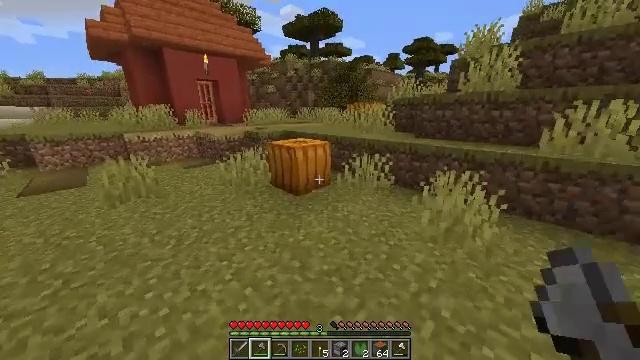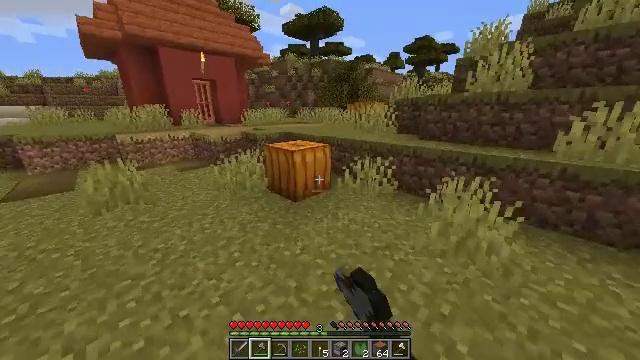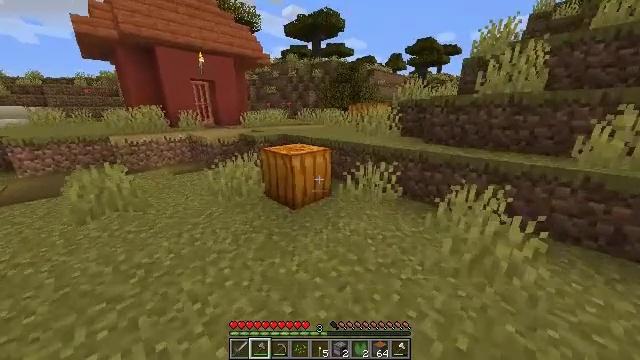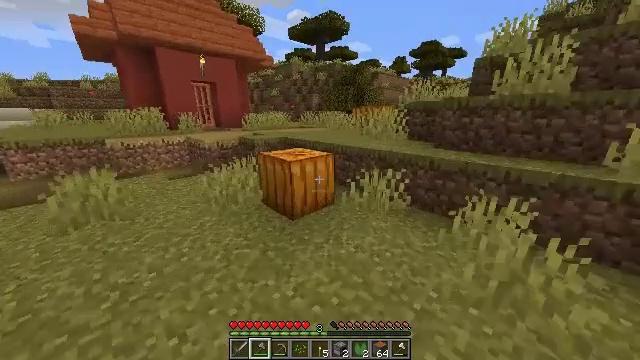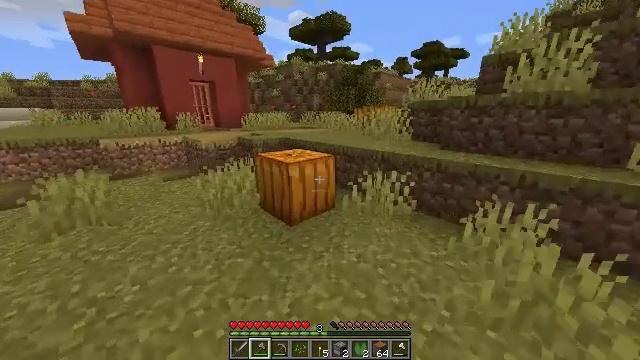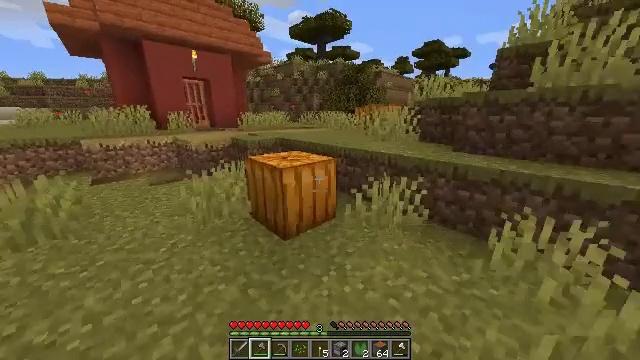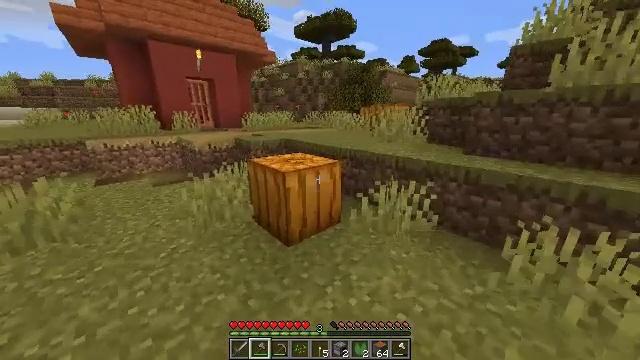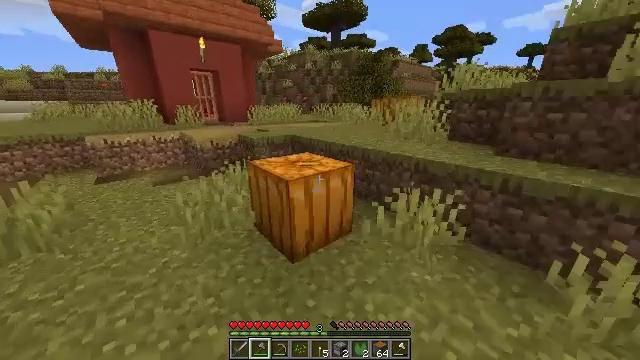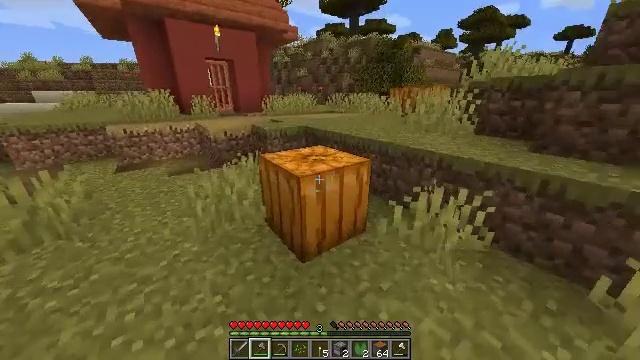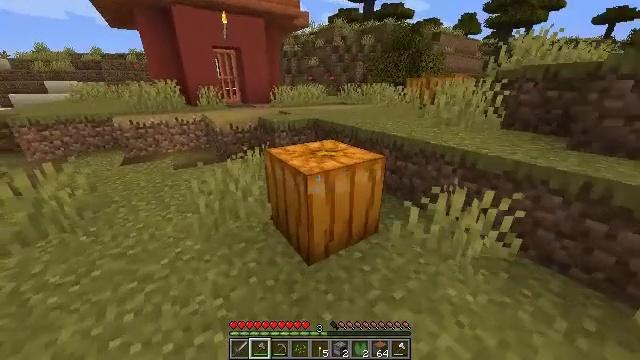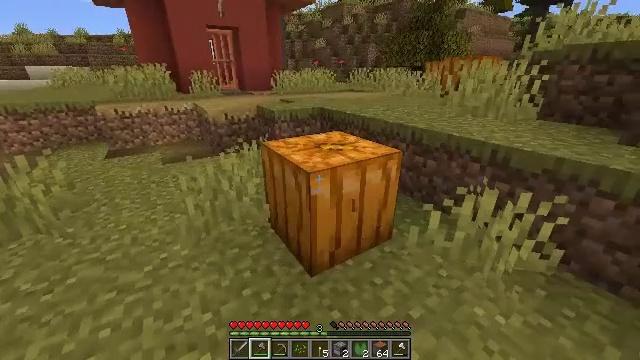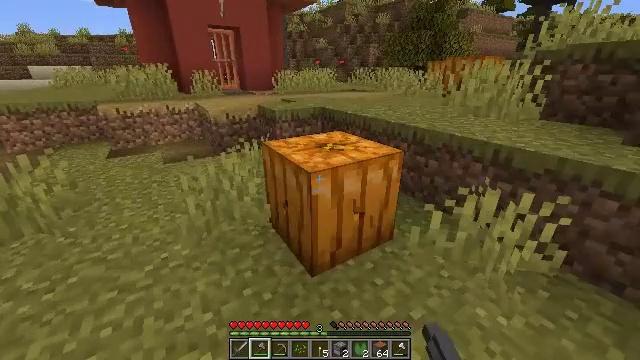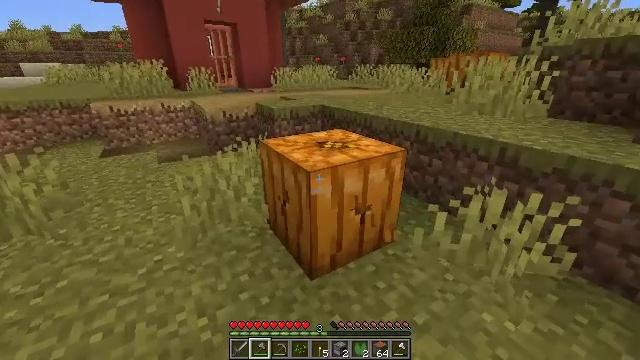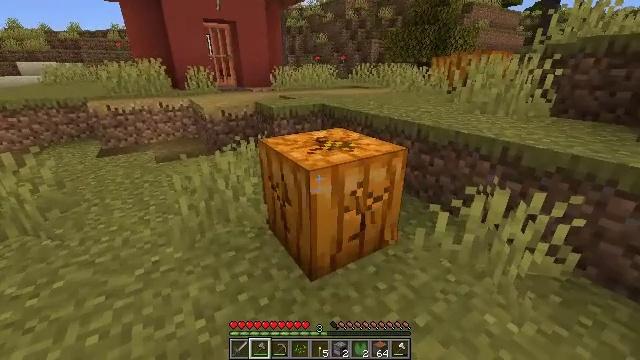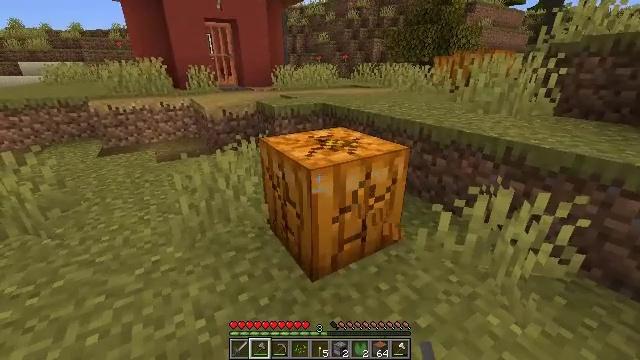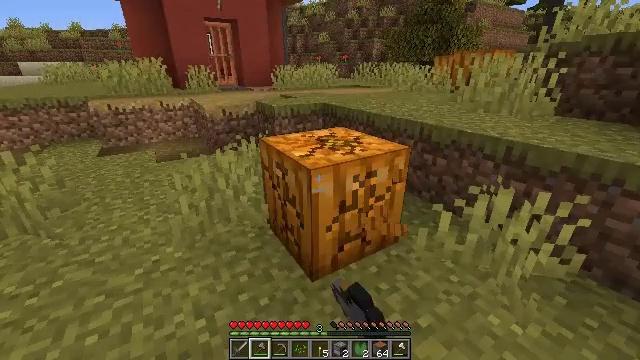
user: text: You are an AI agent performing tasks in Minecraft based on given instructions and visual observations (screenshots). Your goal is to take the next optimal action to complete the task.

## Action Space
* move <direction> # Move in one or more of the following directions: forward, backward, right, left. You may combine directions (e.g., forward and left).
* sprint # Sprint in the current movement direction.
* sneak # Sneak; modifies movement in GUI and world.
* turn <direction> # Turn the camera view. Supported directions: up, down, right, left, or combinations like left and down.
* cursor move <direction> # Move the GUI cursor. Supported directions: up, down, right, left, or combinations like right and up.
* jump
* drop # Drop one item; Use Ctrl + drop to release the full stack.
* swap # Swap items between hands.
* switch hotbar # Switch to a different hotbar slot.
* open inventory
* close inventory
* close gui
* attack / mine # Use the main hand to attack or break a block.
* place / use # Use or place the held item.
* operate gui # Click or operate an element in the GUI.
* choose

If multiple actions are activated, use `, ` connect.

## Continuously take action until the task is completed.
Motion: motion action
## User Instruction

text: Mine the pumpkin from the ground.
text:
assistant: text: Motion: move forward, attack / mine
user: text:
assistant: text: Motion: move forward, attack / mine
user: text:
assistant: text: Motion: move forward, attack / mine
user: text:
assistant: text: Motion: move forward, attack / mine
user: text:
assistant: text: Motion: move forward, attack / mine
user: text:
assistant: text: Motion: move forward, turn left, attack / mine
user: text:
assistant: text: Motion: move forward, turn left and down, attack / mine
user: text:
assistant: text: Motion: turn left and down, attack / mine
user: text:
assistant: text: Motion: turn left and down, attack / mine
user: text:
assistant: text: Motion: turn left, attack / mine
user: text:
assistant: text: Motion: attack / mine
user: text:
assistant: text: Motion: attack / mine
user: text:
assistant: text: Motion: attack / mine
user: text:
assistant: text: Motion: attack / mine
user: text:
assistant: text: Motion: attack / mine
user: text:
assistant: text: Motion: attack / mine
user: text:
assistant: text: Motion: attack / mine
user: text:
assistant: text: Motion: attack / mine
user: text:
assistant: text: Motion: attack / mine
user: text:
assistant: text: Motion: attack / mine
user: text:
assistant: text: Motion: attack / mine
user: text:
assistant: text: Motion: move forward, attack / mine
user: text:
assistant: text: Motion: attack / mine